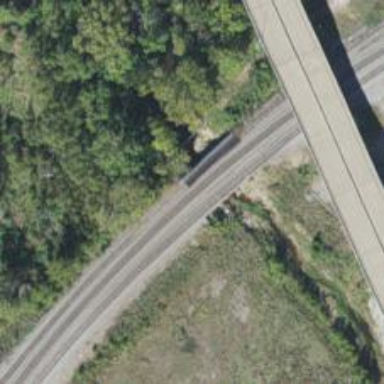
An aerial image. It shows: Bridge passing over two railway tracks.